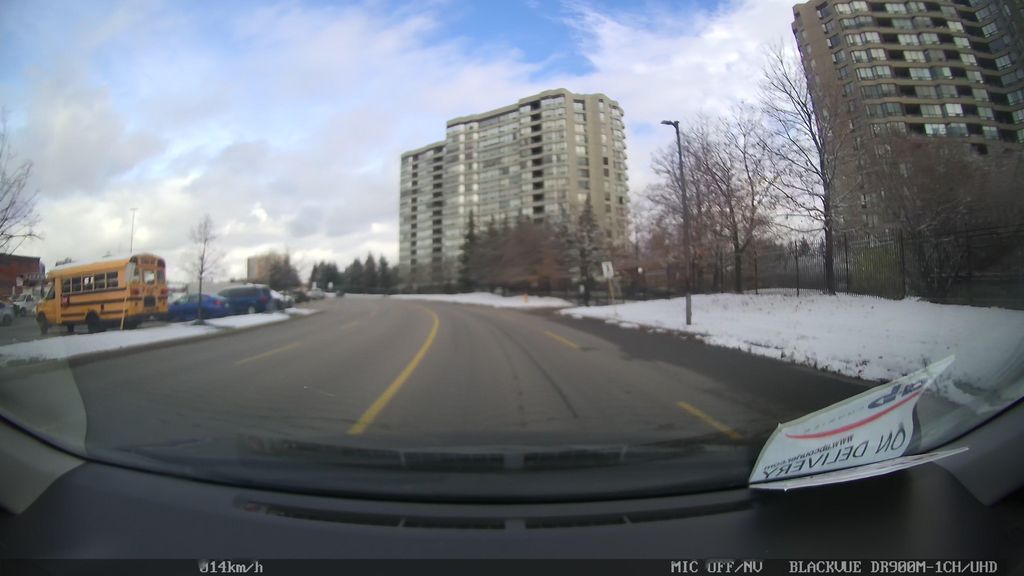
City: toronto